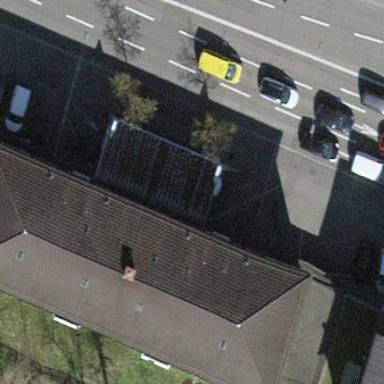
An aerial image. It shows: View of roof of building.